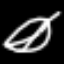
Label: leaf